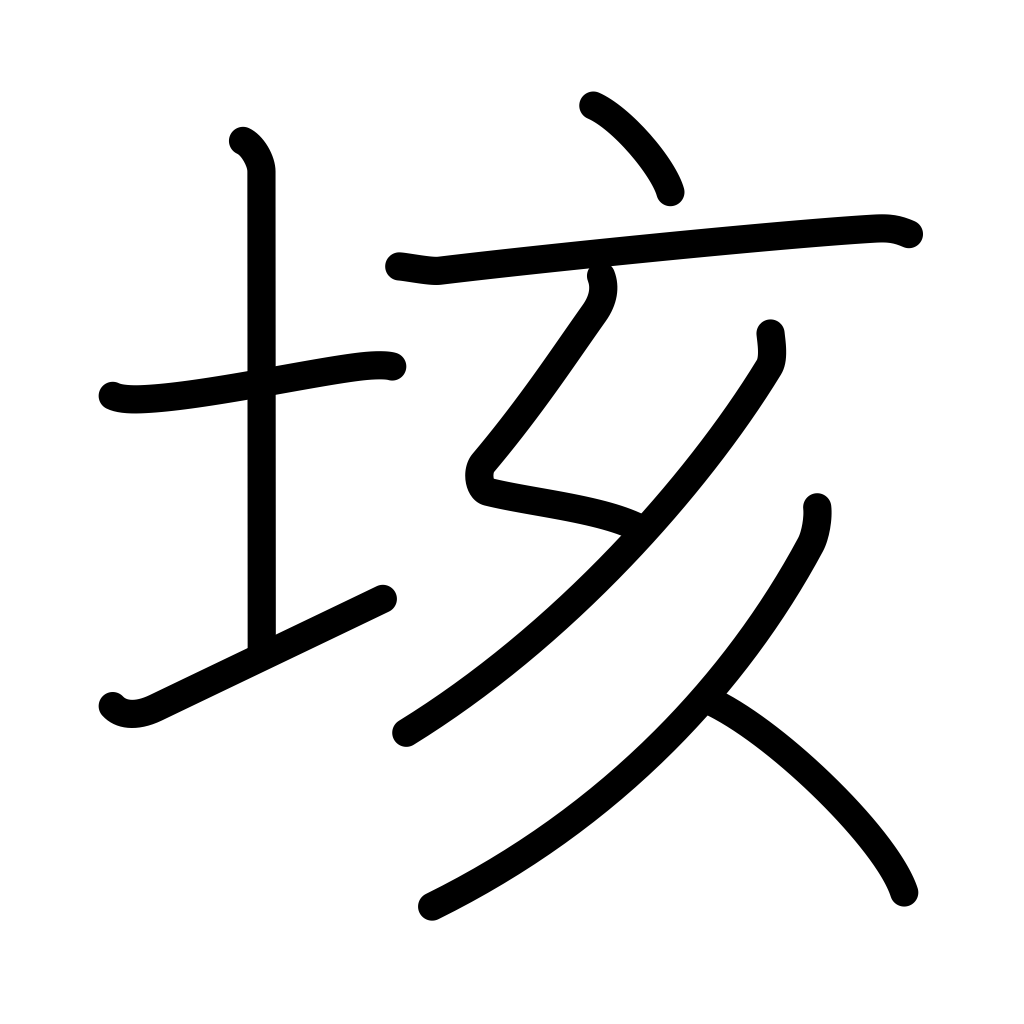
Meaning: border, boundary, staircase, hundred quintillion